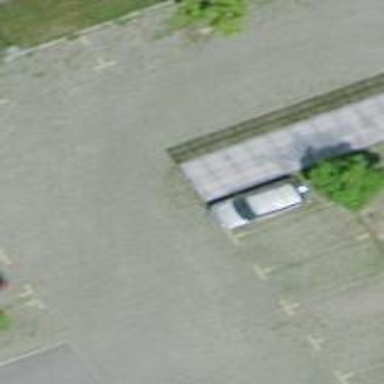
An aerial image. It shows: Bicycle parking area.